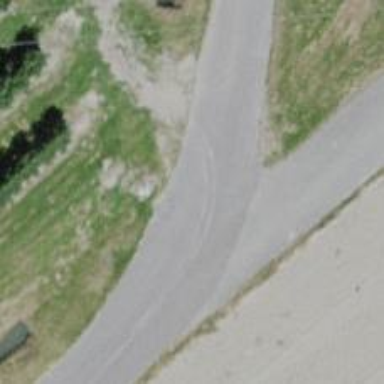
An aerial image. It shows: Culvert tunnel underneath ditch.